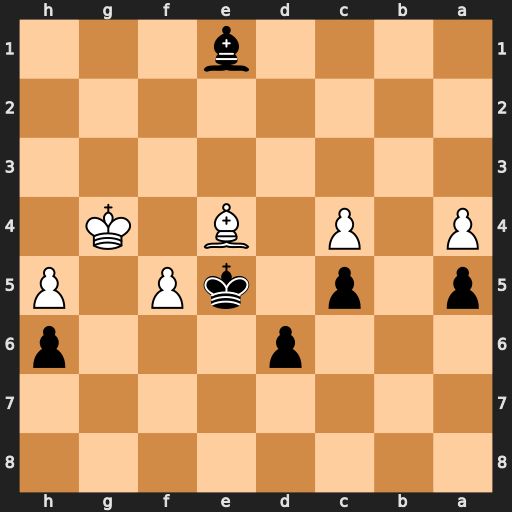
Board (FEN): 8/8/3p3p/p1p1kP1P/P1P1B1K1/8/8/4b3
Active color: b
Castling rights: -
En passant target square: -
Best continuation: Kxe4 f6 Bc3 f7 Bg7